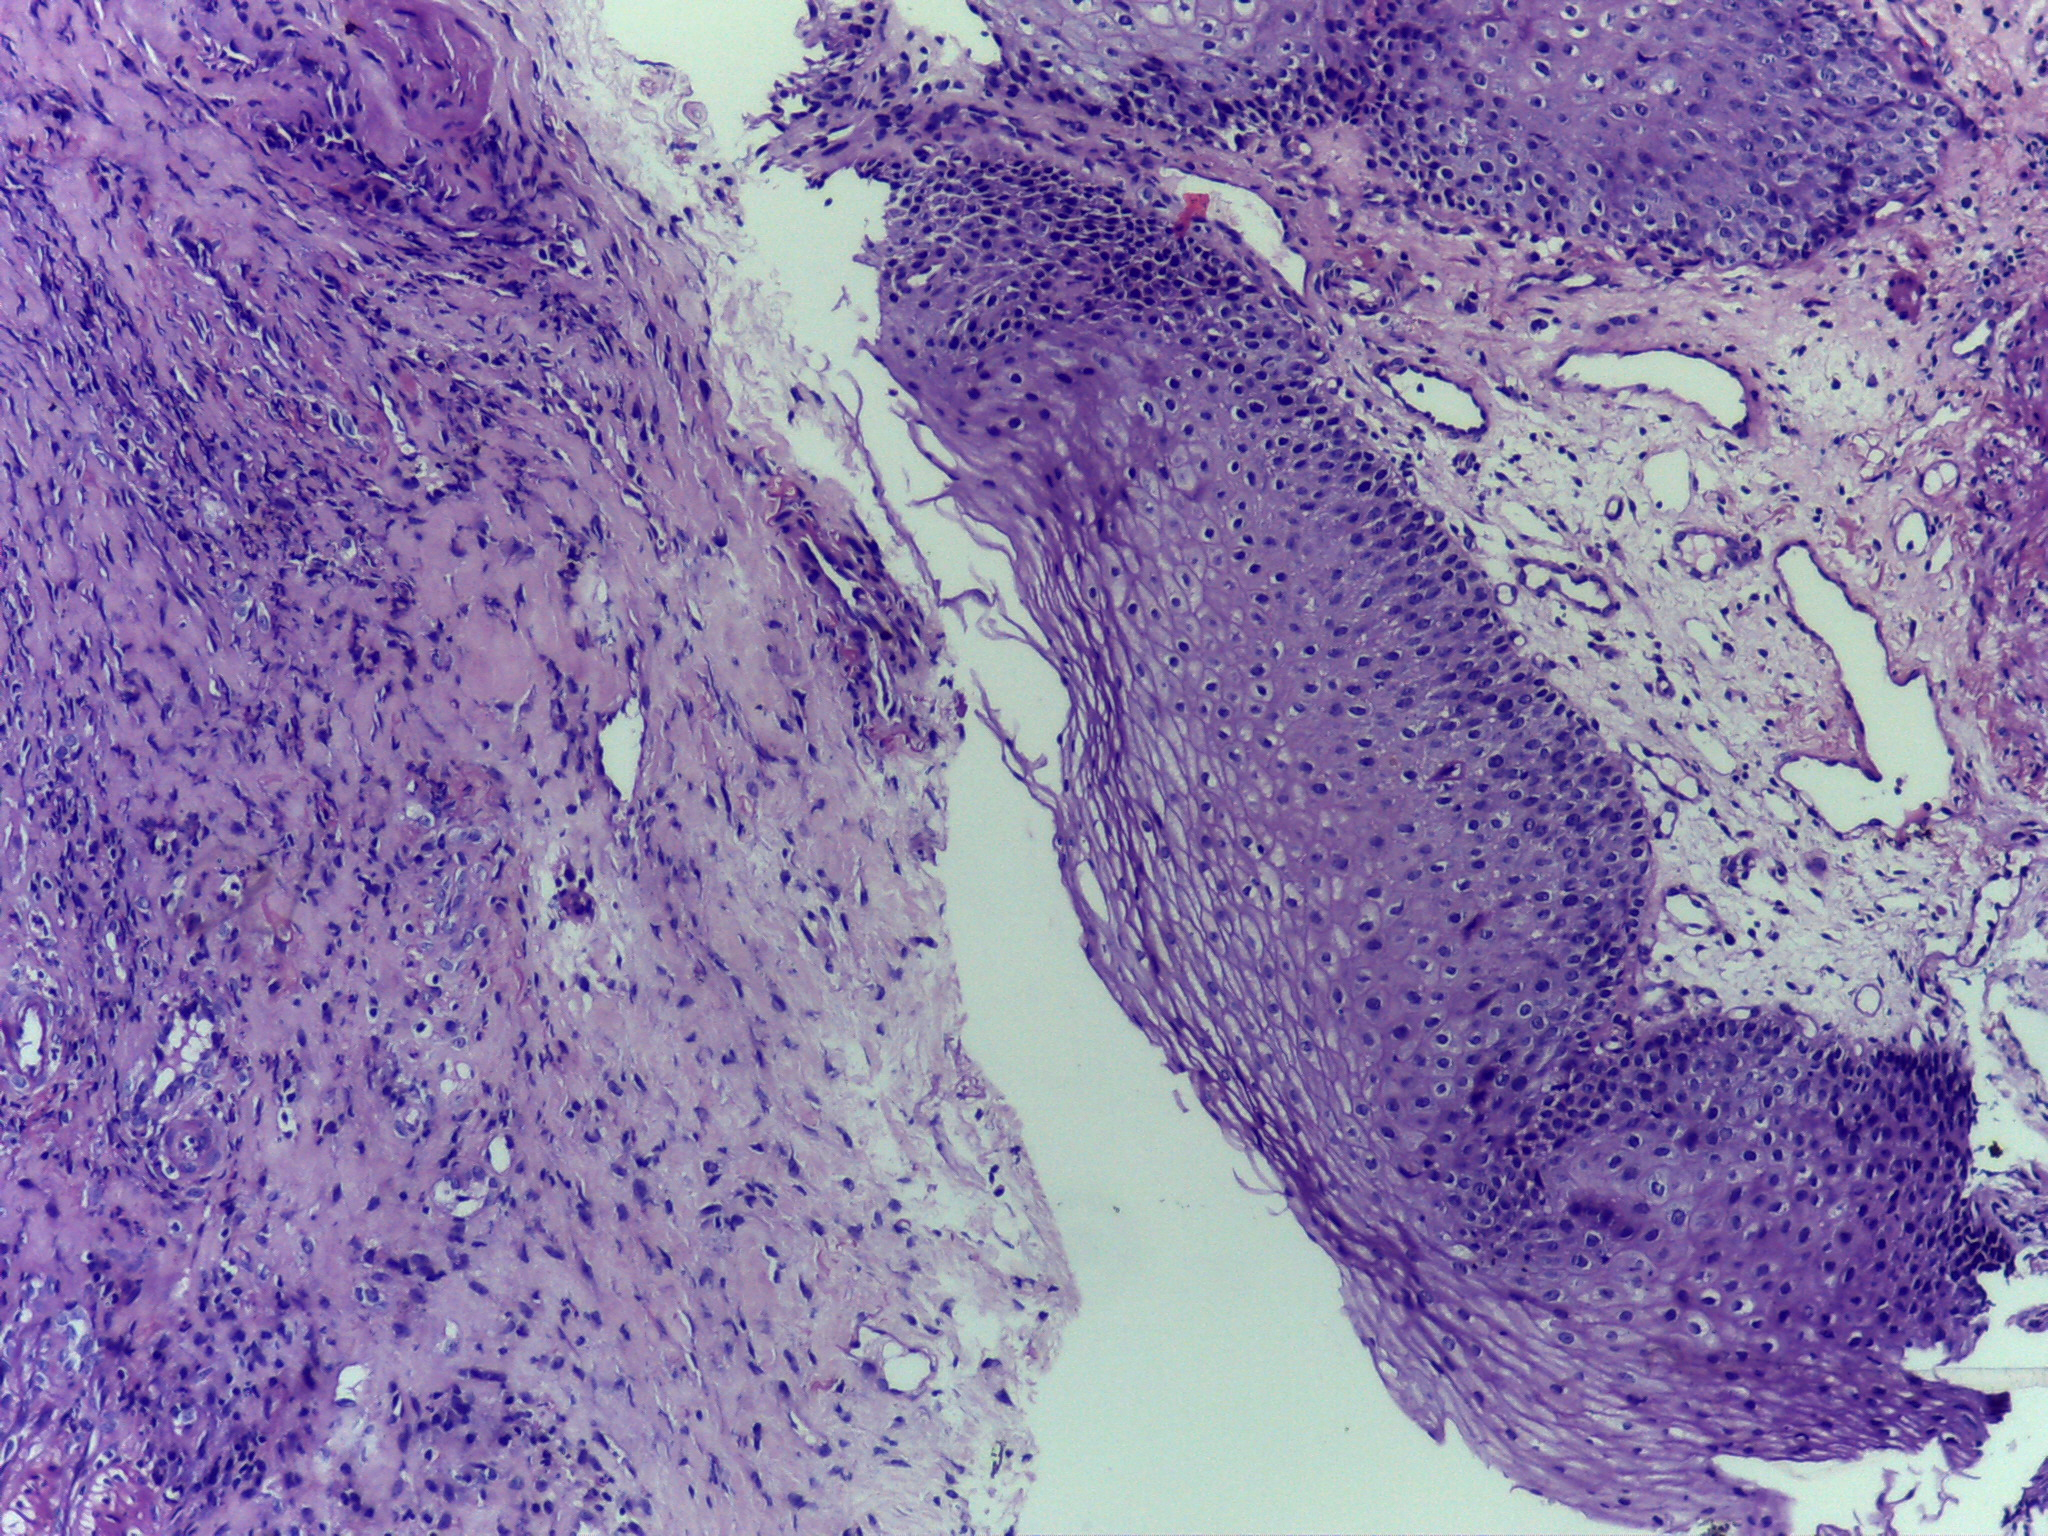
Diagnosis: Normal